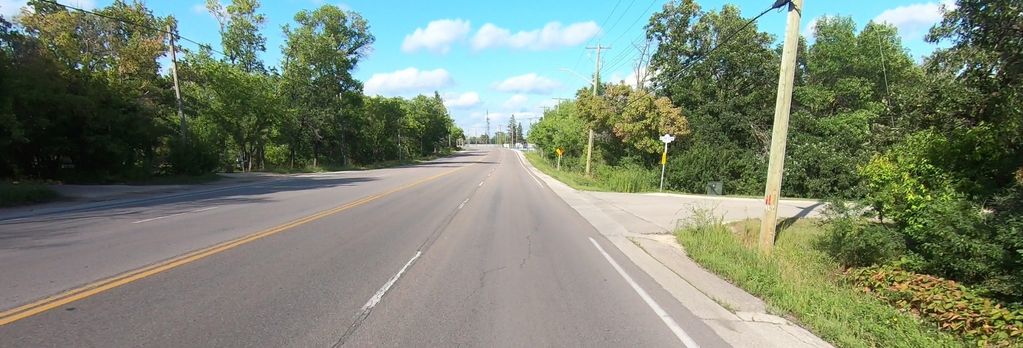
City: winnipeg